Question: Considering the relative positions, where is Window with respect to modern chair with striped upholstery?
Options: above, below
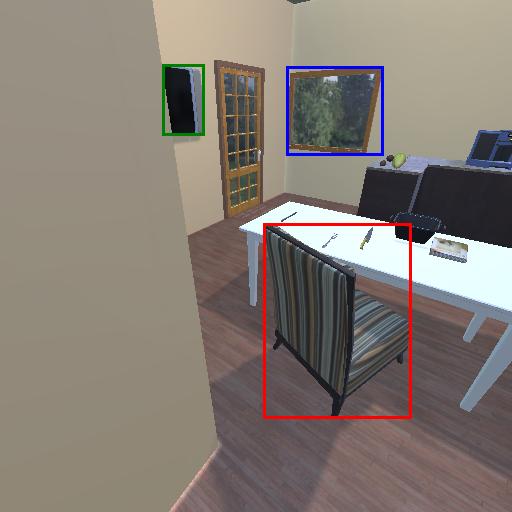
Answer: above